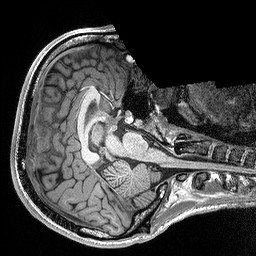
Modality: T1w
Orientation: axial
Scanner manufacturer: siemens
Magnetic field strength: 3 T
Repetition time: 2.3 s